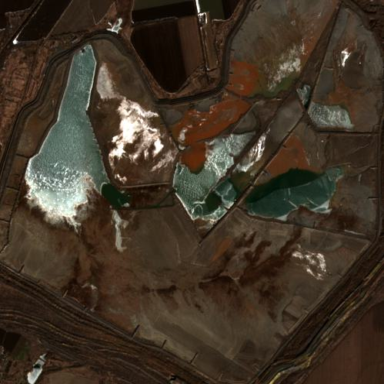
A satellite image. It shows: Tailings reservoir.